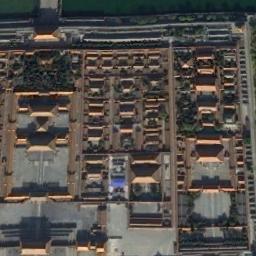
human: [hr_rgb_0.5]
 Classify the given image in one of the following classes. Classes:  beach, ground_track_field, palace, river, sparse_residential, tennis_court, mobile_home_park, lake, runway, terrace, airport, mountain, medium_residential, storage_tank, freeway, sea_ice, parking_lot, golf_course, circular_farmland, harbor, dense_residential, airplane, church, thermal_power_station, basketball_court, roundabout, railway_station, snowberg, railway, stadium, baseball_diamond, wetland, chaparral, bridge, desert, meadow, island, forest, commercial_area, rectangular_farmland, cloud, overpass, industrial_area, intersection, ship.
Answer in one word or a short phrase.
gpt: palace